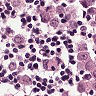
Metastatic tissue present: yes